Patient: sex M, age 61
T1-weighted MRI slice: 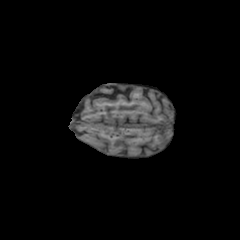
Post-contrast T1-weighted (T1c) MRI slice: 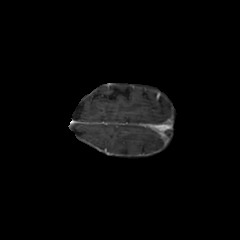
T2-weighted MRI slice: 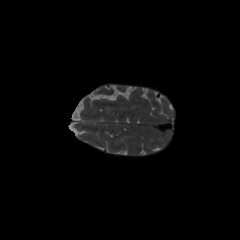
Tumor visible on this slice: no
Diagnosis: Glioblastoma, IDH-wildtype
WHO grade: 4